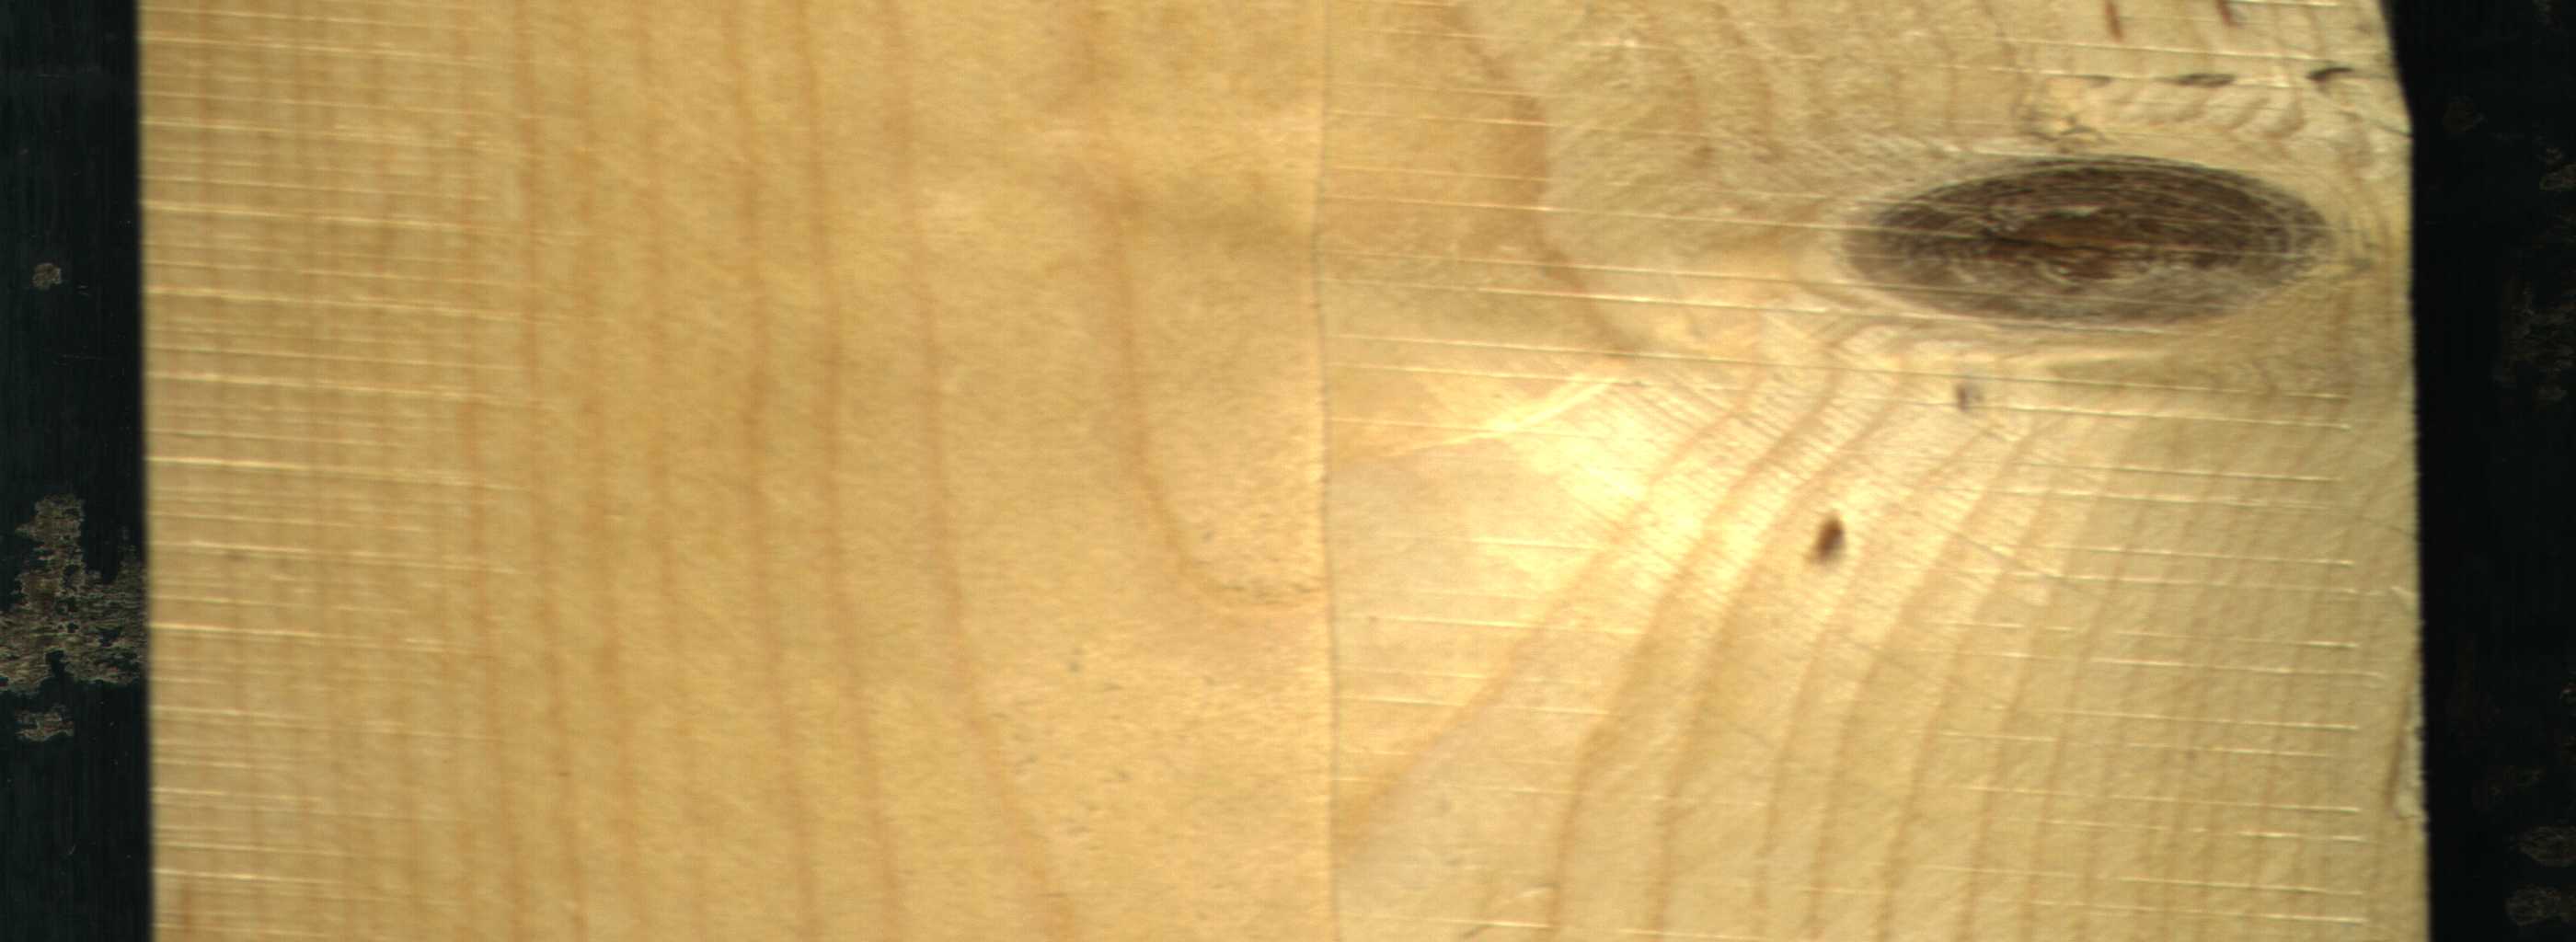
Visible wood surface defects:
resin
Dead_Knot